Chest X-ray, PA view. Patient: 41 years old, sex M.
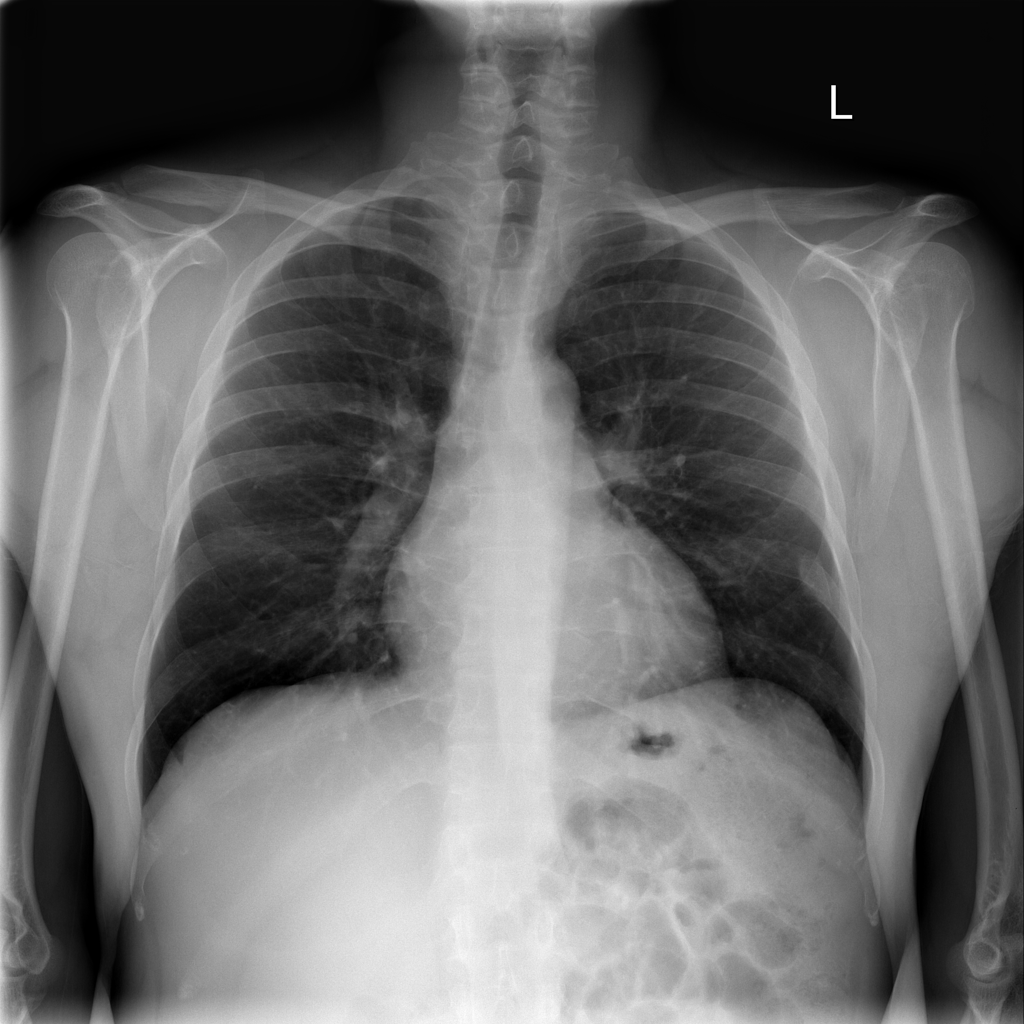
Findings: No Finding